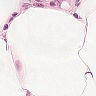
Metastatic tissue present: no